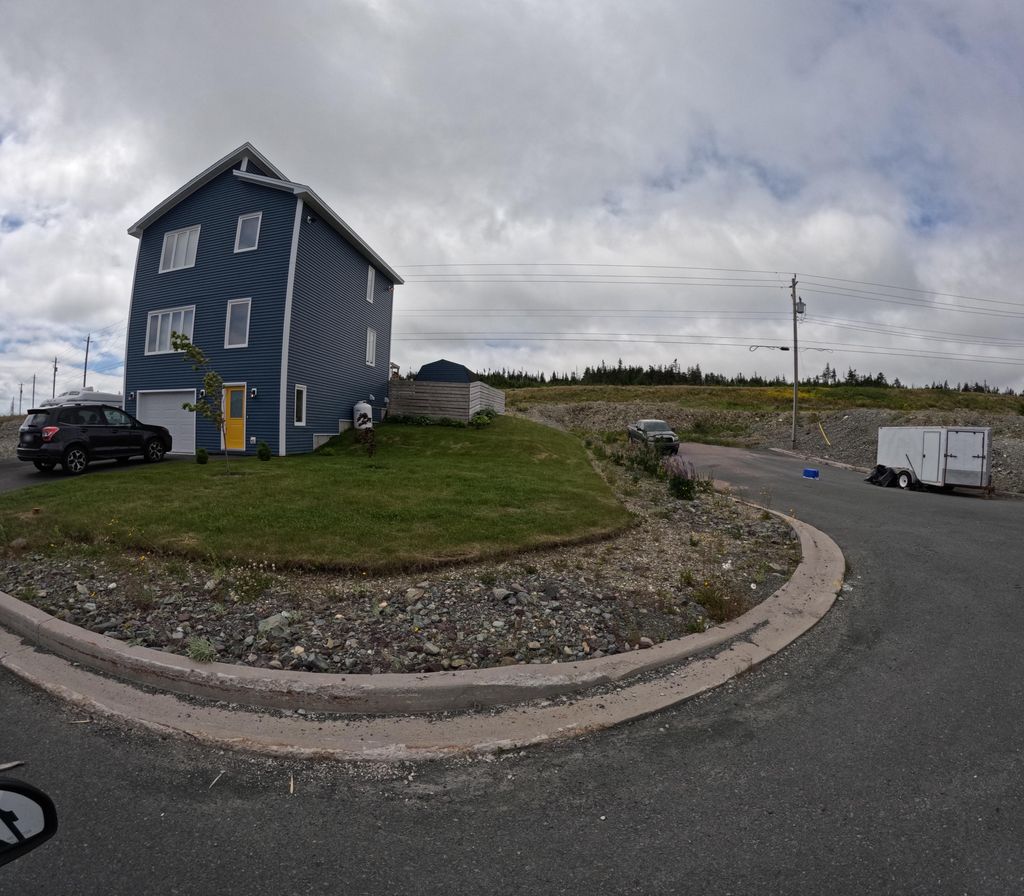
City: st_johns